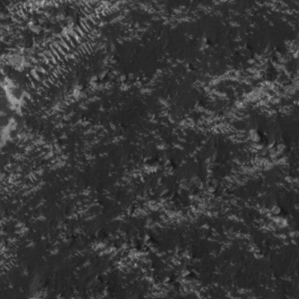
Label: frost